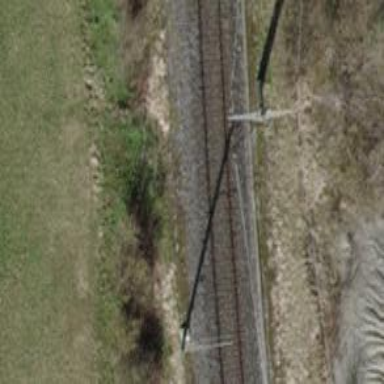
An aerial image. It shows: Single railway track with electrified contact line.